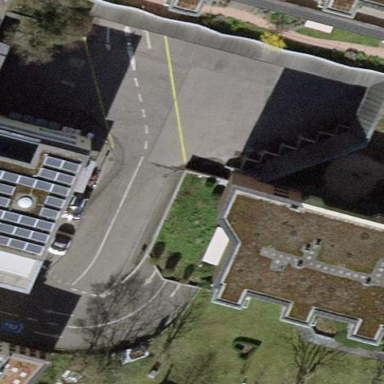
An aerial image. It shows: View of roof of building.